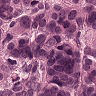
Metastatic tissue present: yes